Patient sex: M
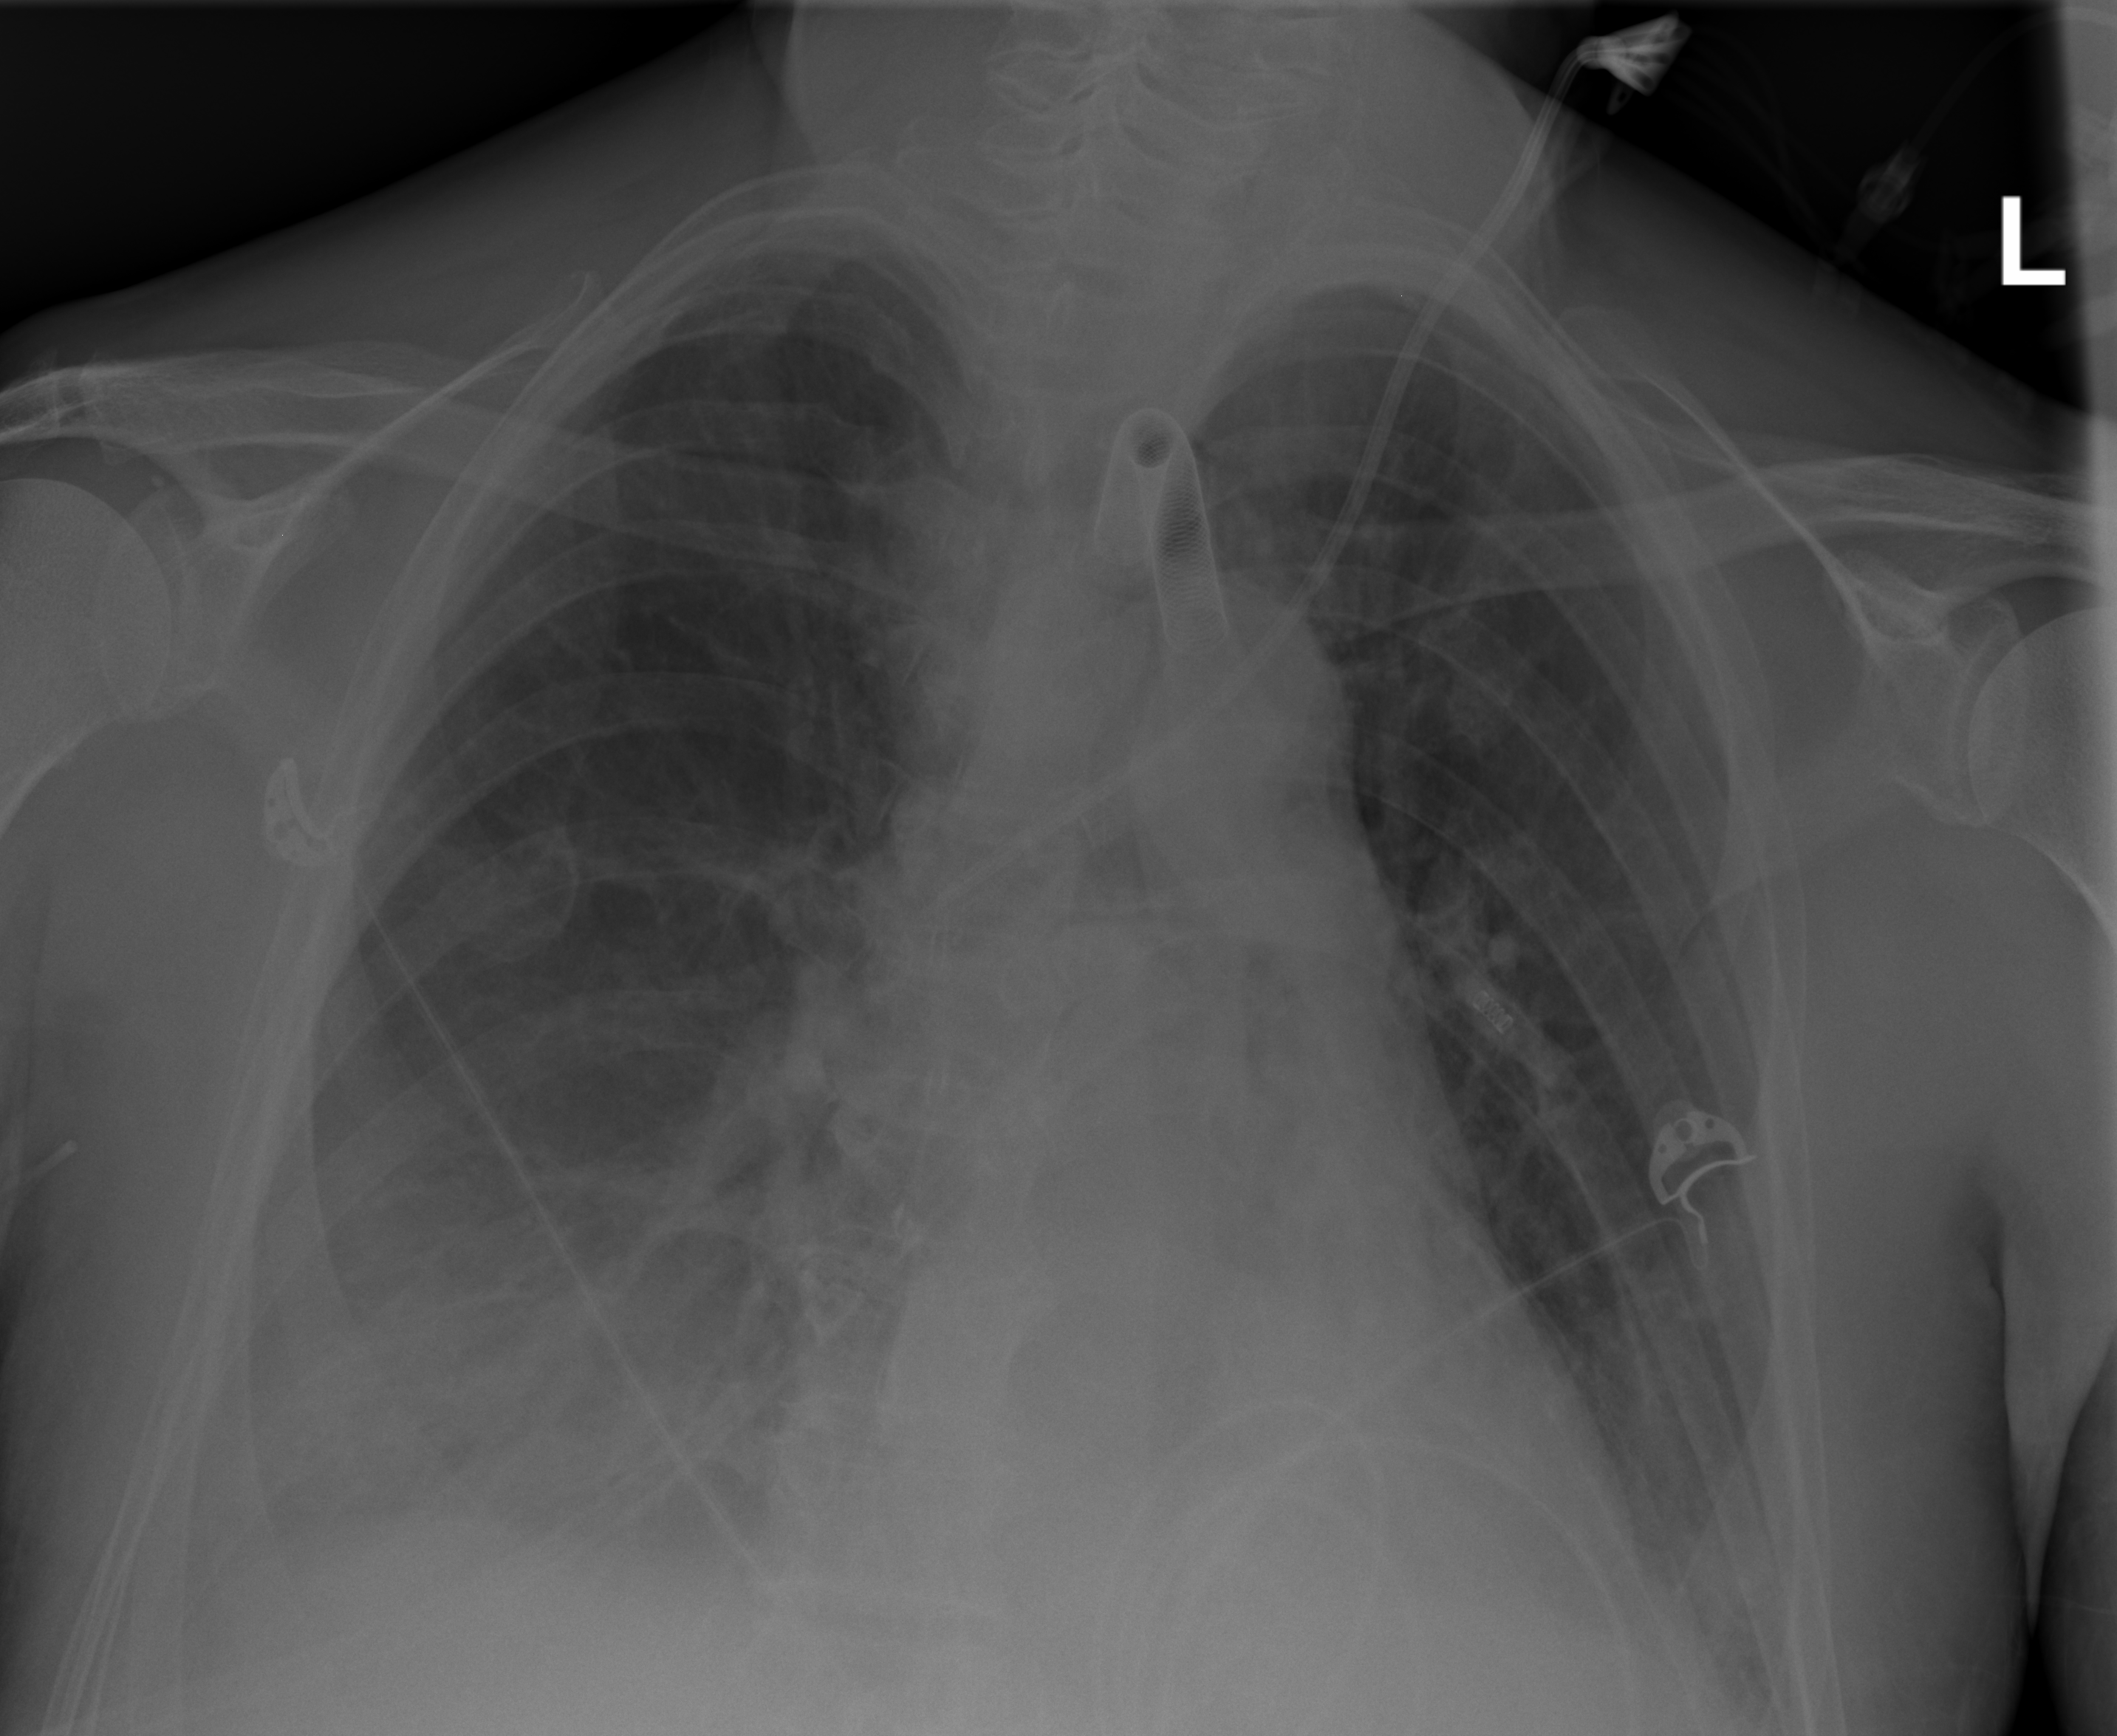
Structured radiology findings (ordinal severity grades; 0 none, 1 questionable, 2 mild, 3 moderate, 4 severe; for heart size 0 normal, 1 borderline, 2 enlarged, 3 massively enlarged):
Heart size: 0
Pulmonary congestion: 2
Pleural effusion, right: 3
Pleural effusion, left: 1
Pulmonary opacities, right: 0
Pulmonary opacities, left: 0
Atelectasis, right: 2
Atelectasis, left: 2